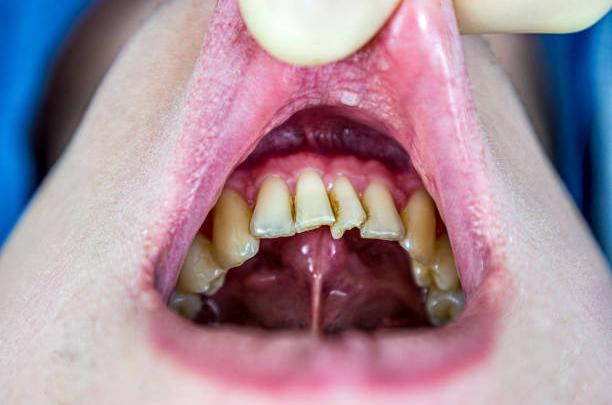
Condition: Gingivitis